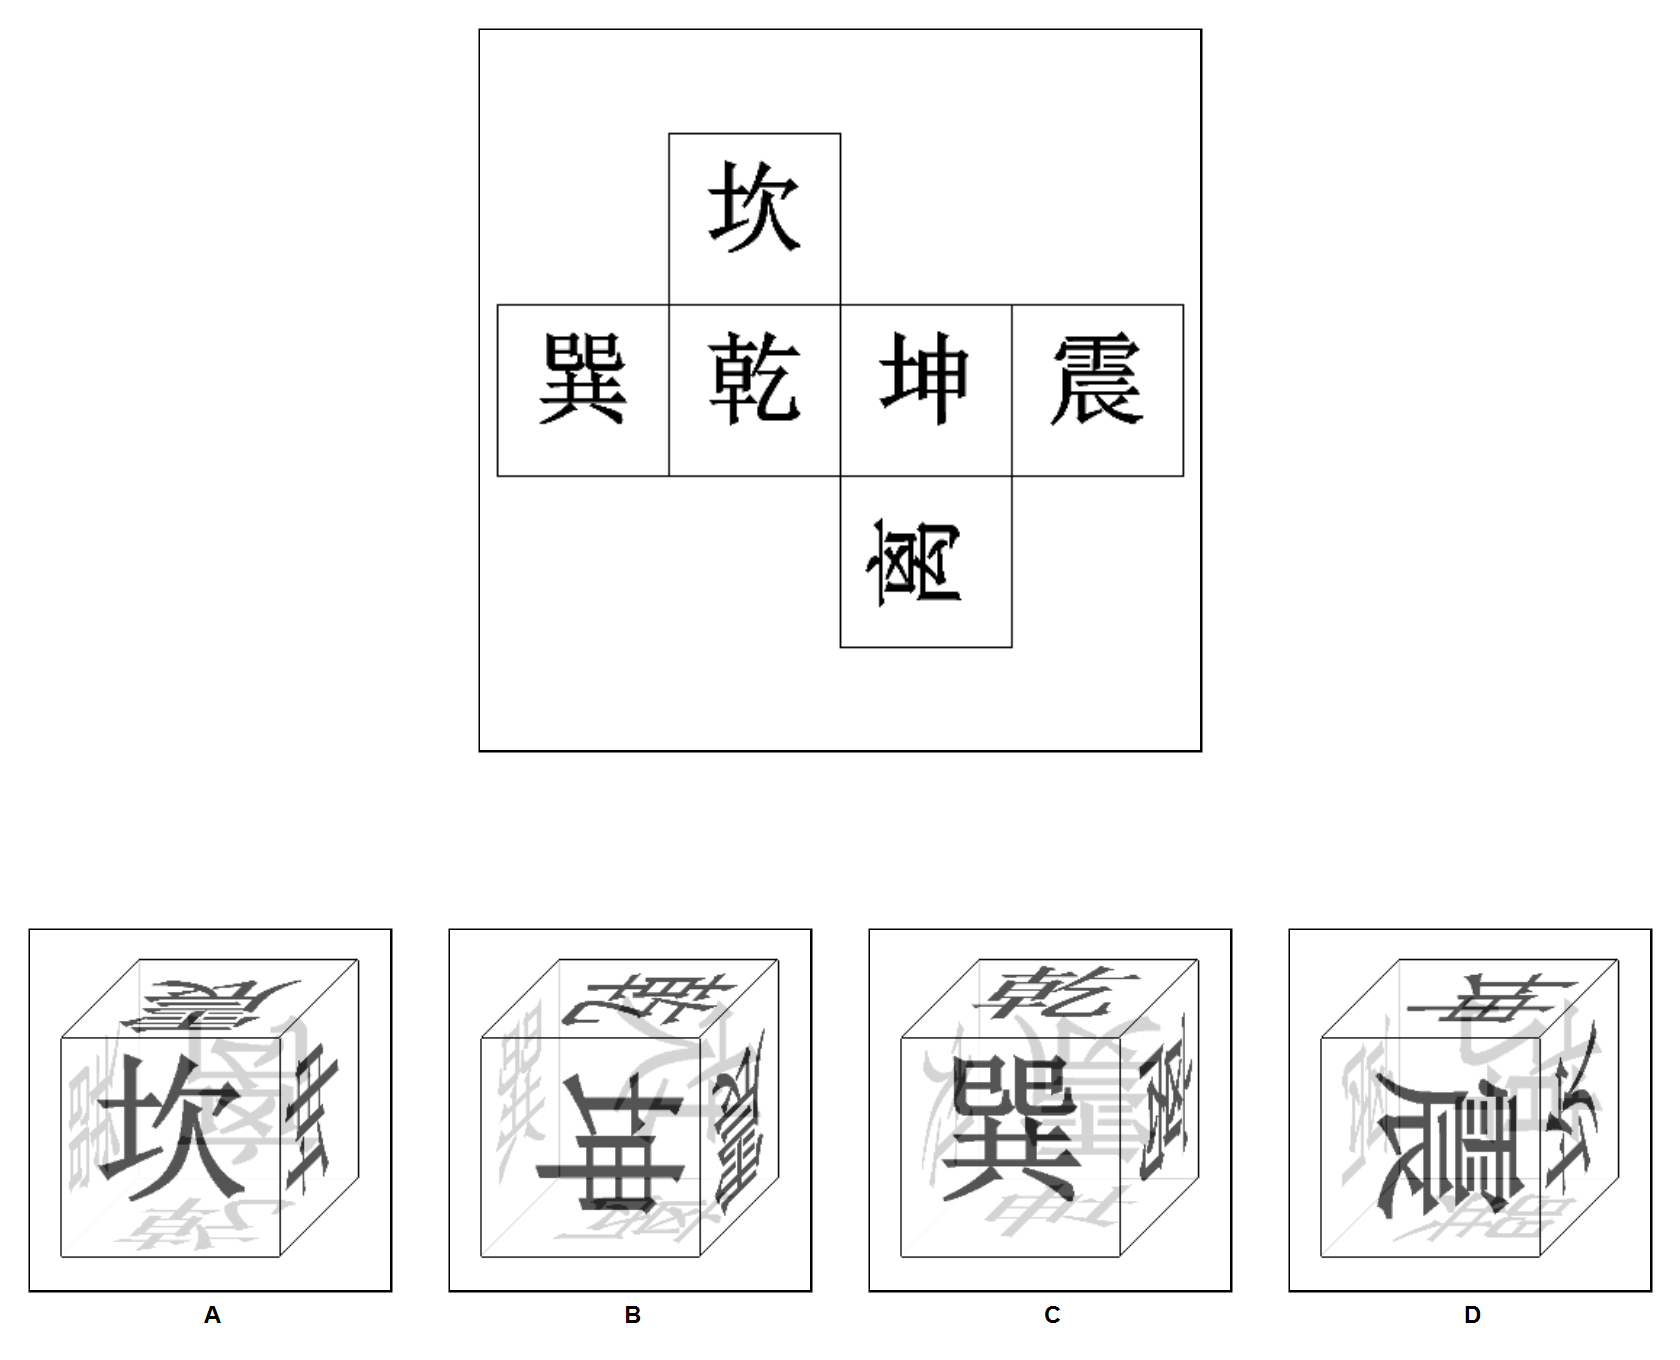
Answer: D